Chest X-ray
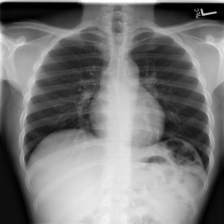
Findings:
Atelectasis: negative
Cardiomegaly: negative
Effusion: negative
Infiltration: negative
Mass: negative
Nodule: negative
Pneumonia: negative
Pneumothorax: negative
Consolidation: negative
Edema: negative
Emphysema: negative
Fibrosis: negative
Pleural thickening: negative
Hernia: negative